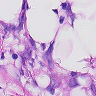
Metastatic tissue present: yes